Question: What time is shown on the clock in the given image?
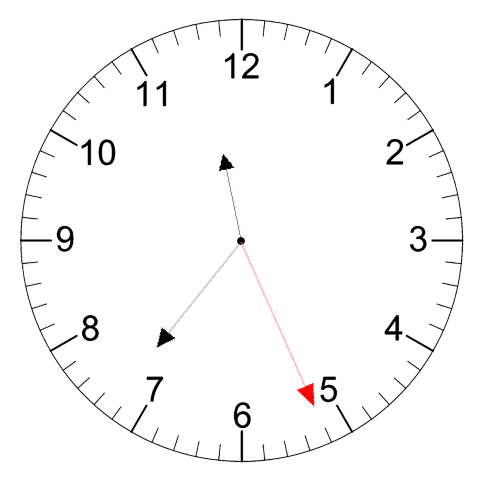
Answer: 11:36:26